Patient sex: F
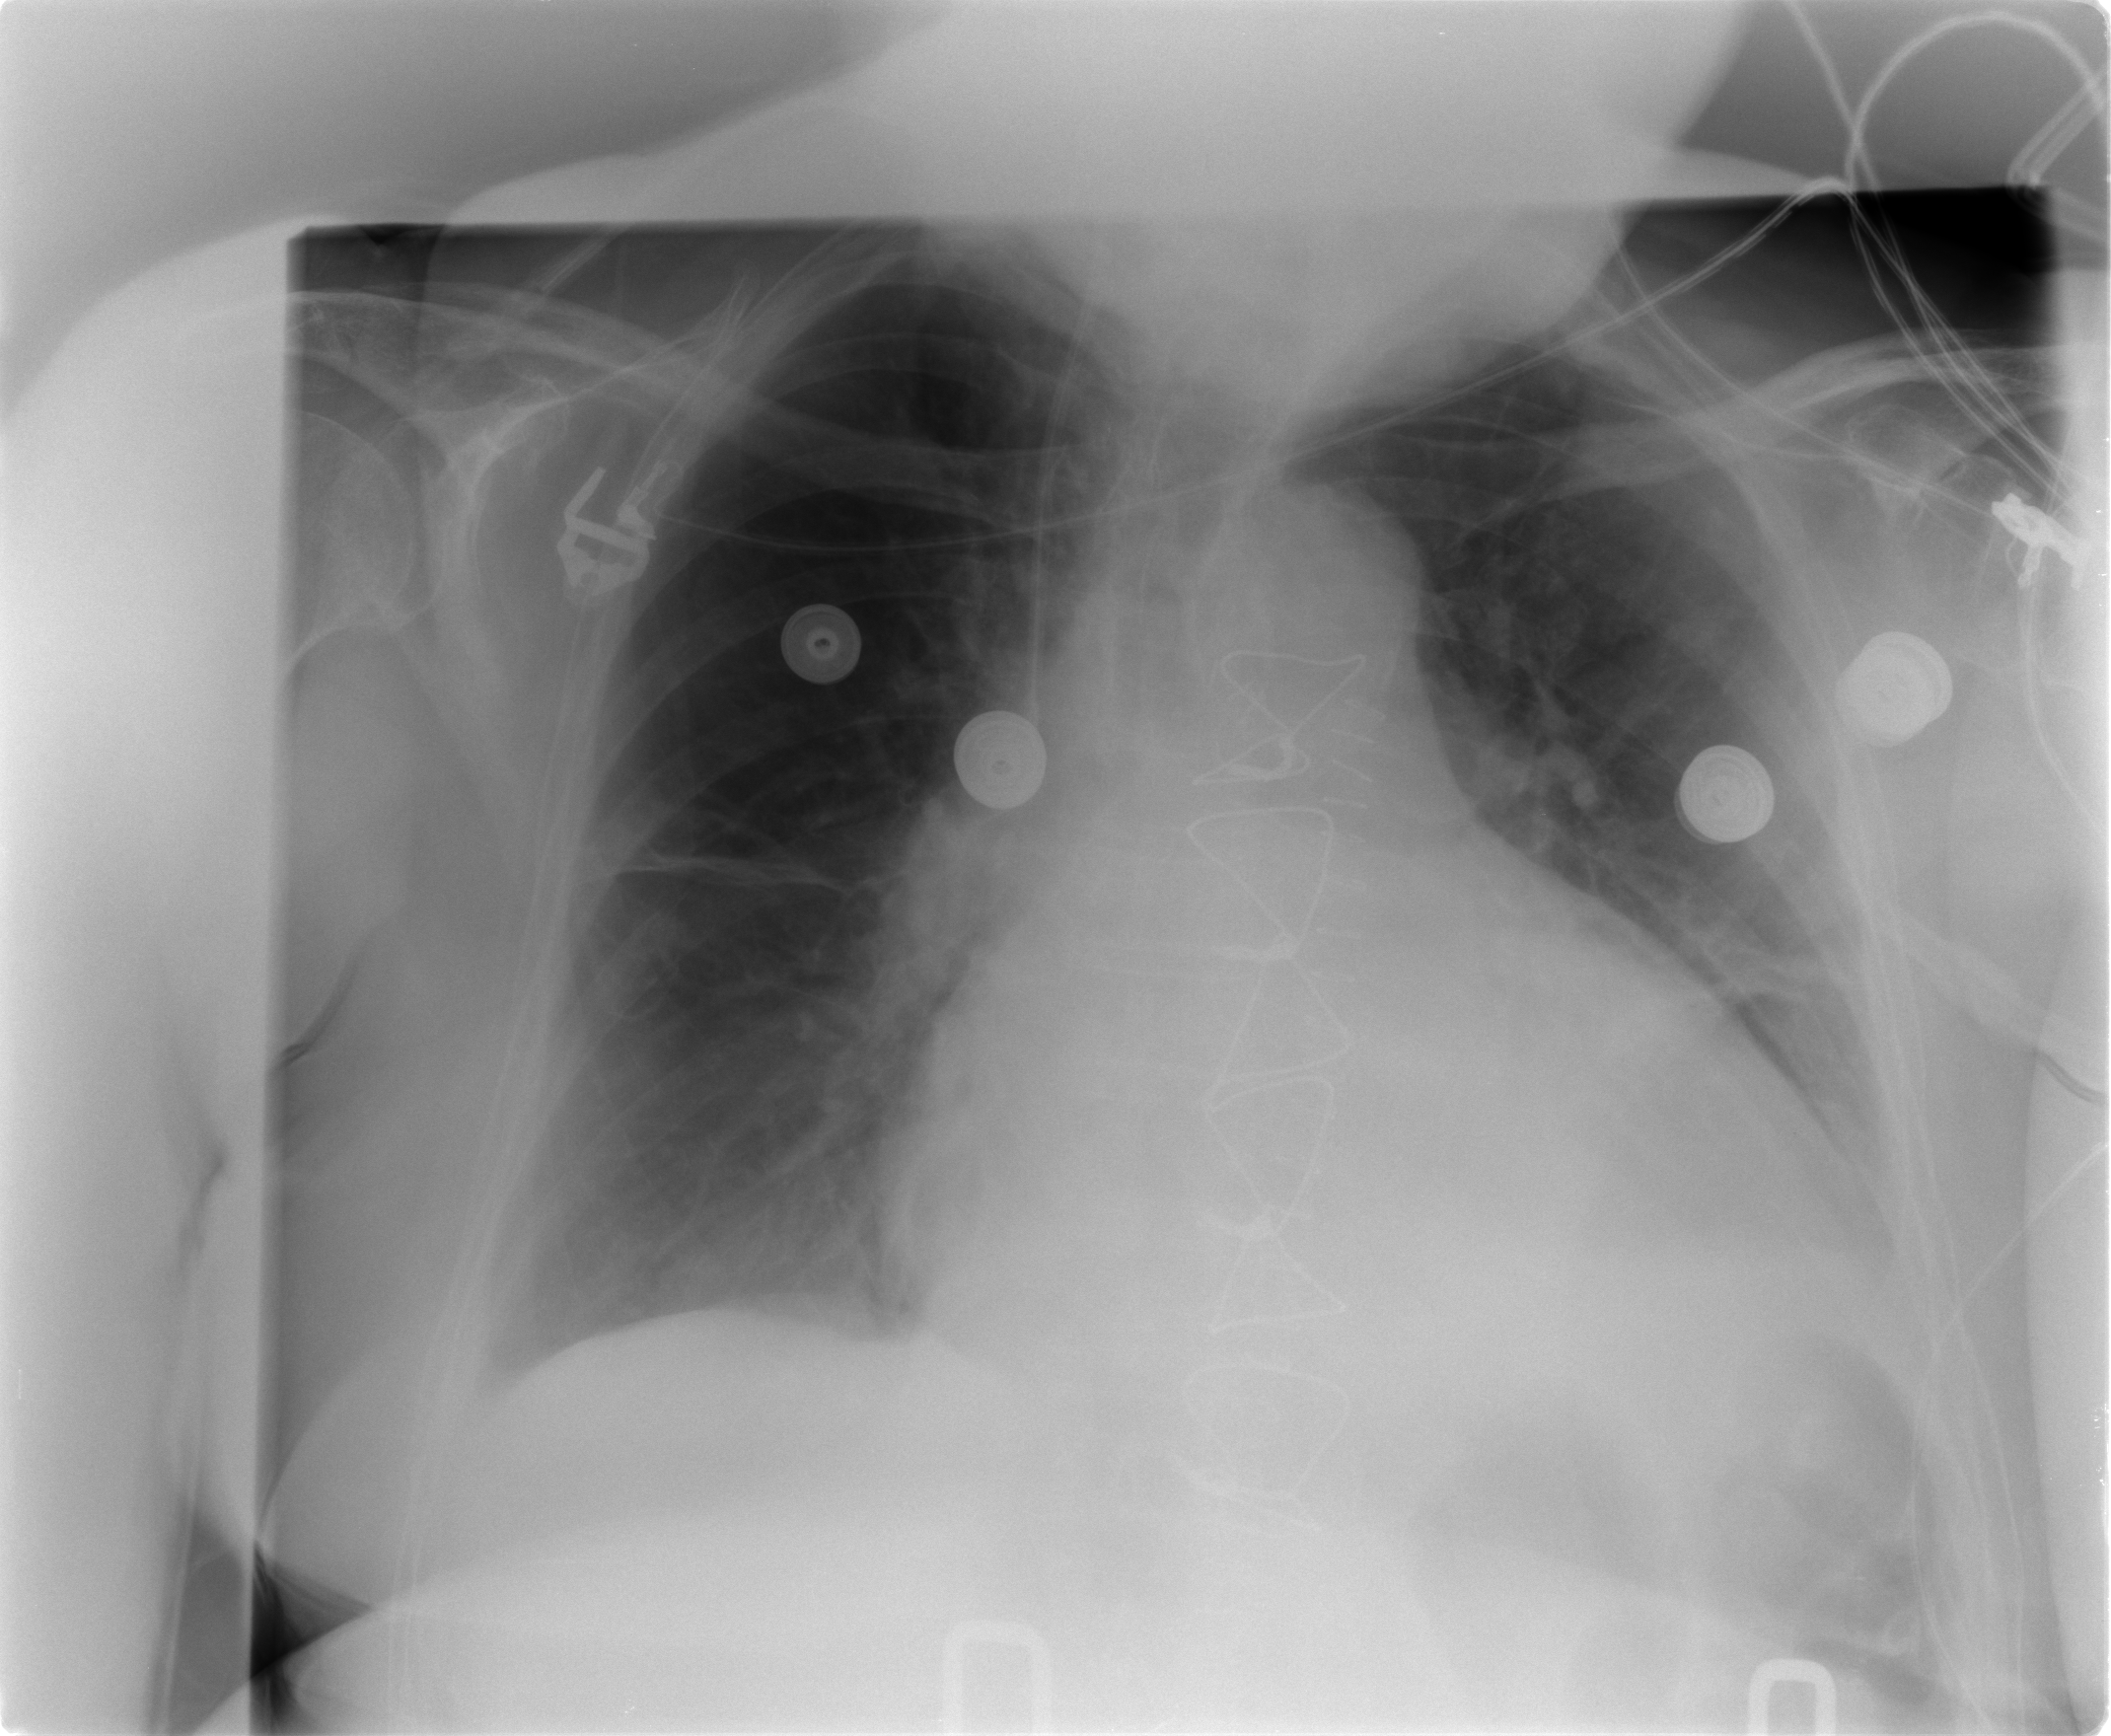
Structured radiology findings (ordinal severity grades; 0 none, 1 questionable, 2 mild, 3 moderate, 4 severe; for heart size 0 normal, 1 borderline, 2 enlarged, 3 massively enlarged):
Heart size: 3
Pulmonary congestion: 1
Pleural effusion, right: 2
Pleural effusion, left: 2
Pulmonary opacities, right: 0
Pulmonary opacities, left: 0
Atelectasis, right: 0
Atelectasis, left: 2